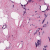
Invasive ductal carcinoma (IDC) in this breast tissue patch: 0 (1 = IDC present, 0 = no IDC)